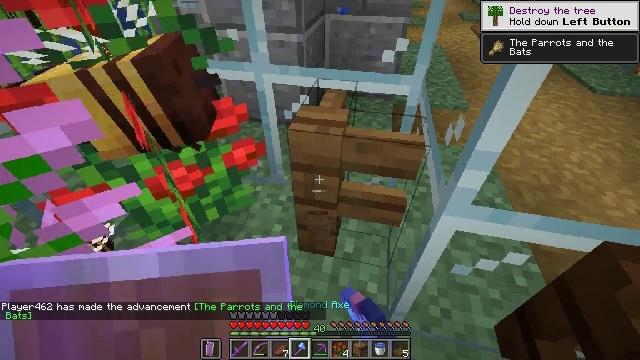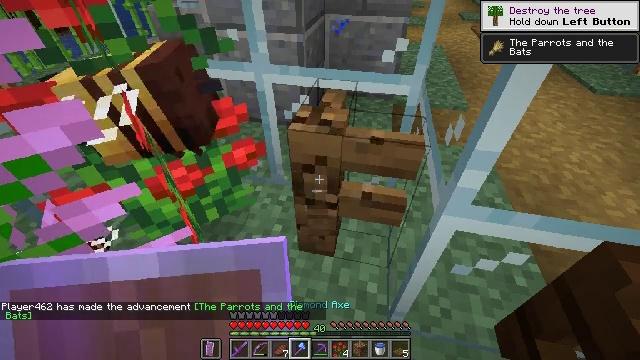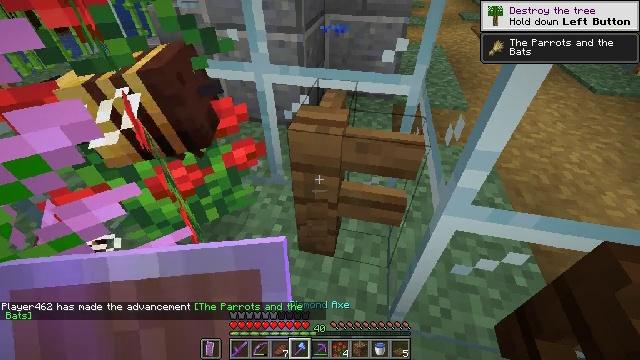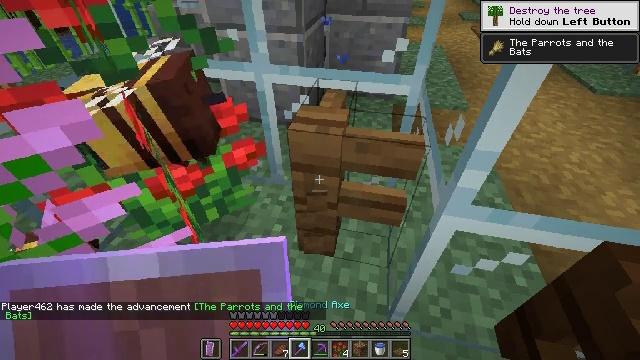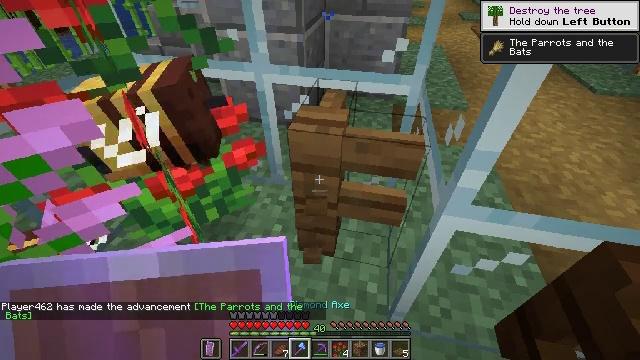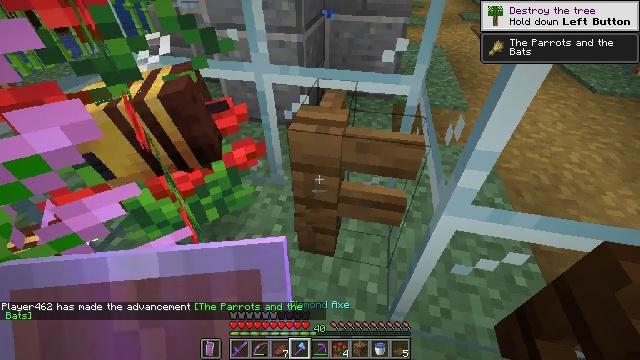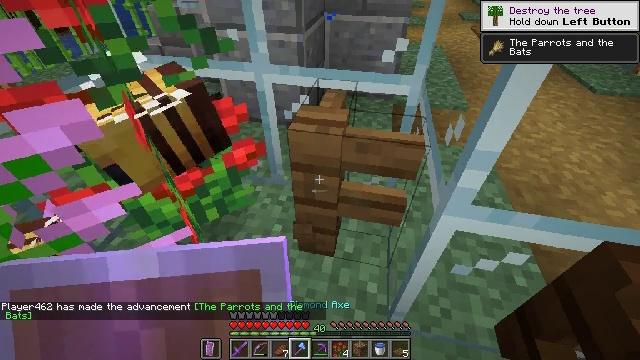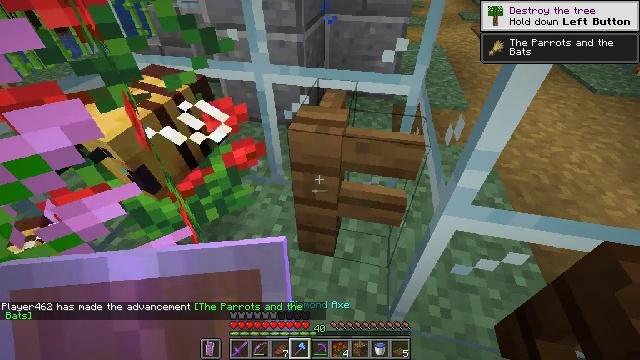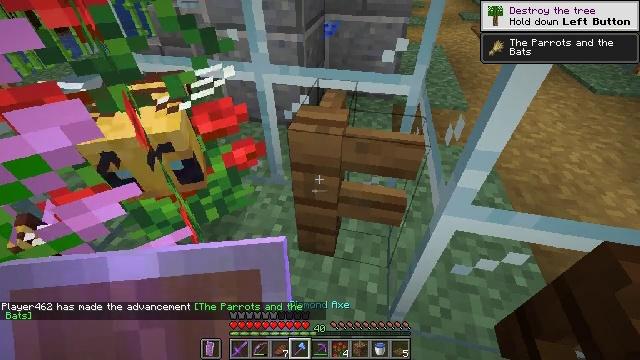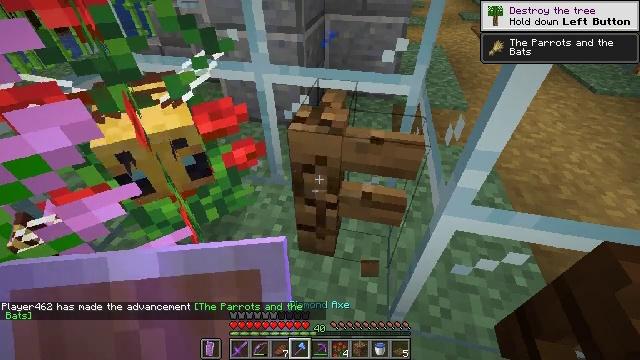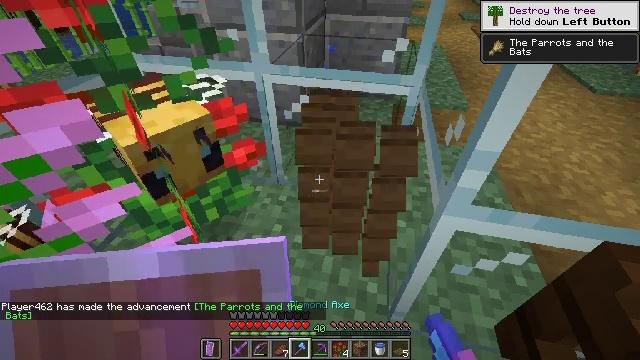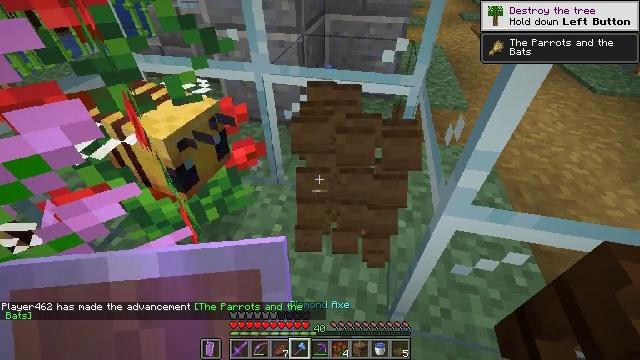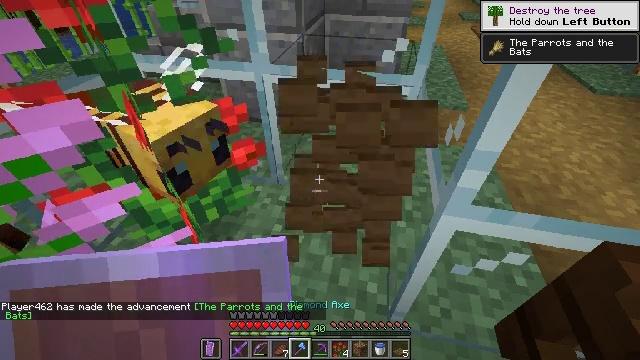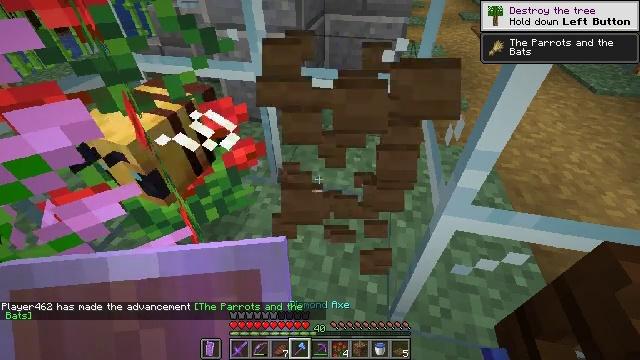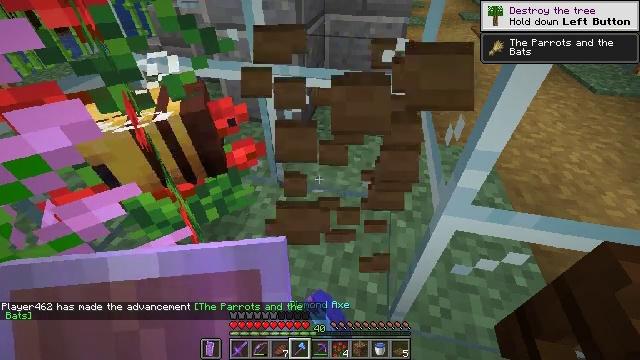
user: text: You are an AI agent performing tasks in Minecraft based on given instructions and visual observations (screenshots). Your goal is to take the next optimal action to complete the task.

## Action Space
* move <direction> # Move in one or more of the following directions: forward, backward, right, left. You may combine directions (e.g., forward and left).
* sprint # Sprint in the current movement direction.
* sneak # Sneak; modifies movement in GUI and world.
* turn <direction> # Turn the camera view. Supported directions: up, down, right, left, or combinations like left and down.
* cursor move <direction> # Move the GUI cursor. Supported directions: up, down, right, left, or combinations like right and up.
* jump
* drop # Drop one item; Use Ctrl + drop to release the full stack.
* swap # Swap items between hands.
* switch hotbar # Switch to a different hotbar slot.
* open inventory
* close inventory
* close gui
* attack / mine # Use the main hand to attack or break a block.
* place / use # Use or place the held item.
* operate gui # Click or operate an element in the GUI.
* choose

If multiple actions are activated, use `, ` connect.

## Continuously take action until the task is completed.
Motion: motion action
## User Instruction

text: Break the spruce fence to collect it.
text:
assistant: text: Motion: attack / mine
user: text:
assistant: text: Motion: no_op
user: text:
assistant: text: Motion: no_op
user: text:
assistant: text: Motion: no_op
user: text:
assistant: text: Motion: no_op
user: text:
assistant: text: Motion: no_op
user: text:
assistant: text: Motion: no_op
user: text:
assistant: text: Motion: no_op
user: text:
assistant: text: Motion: attack / mine
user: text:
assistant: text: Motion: attack / mine
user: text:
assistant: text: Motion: attack / mine
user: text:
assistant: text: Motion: attack / mine
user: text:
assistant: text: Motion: attack / mine
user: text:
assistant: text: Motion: no_op
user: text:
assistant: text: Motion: no_op